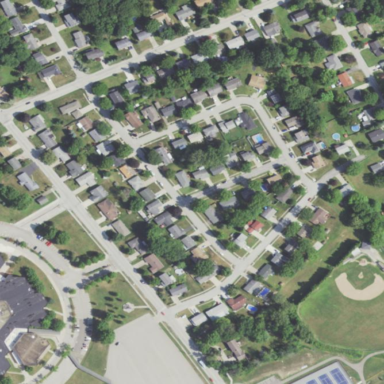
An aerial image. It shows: Neighborhood.